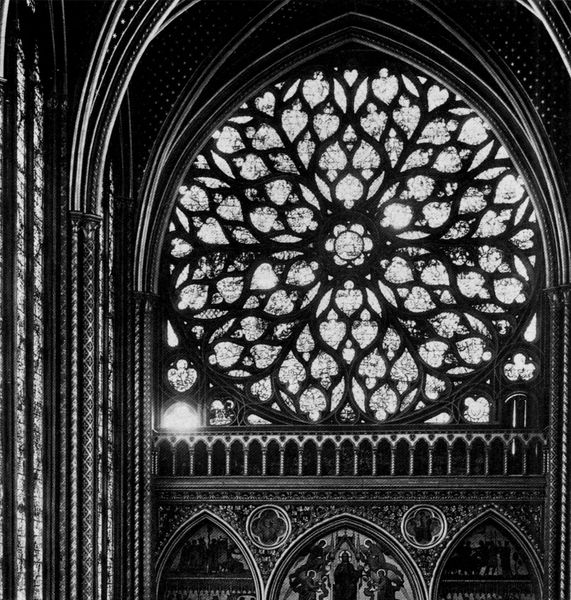
Titel: Sainte-Chapelle in Paris
Standort: Paris (EU - F)
Schlagwörter: fenster, kirche